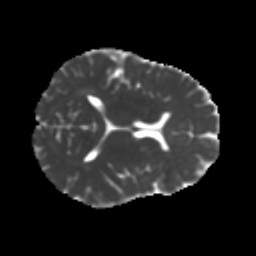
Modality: MD
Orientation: axial
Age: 23
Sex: female
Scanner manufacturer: ge
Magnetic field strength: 3 T
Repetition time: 7.8 s
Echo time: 0.0606 s